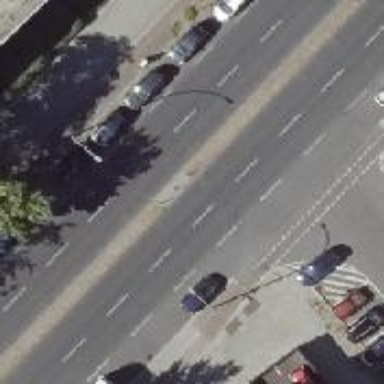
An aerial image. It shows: Secondary road with asphalt surface. It has lane markings and track cycleway on the right. There is parallel on-street parking on the right lane.